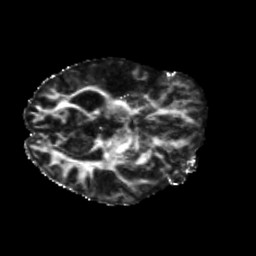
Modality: FA
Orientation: axial
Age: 62
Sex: female
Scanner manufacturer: siemens
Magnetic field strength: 3 T
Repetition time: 5.25 s
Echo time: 0.08 s